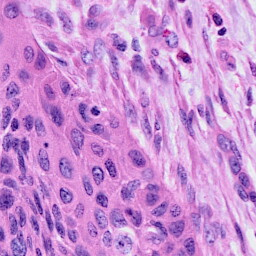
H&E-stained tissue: Cervix